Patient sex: F
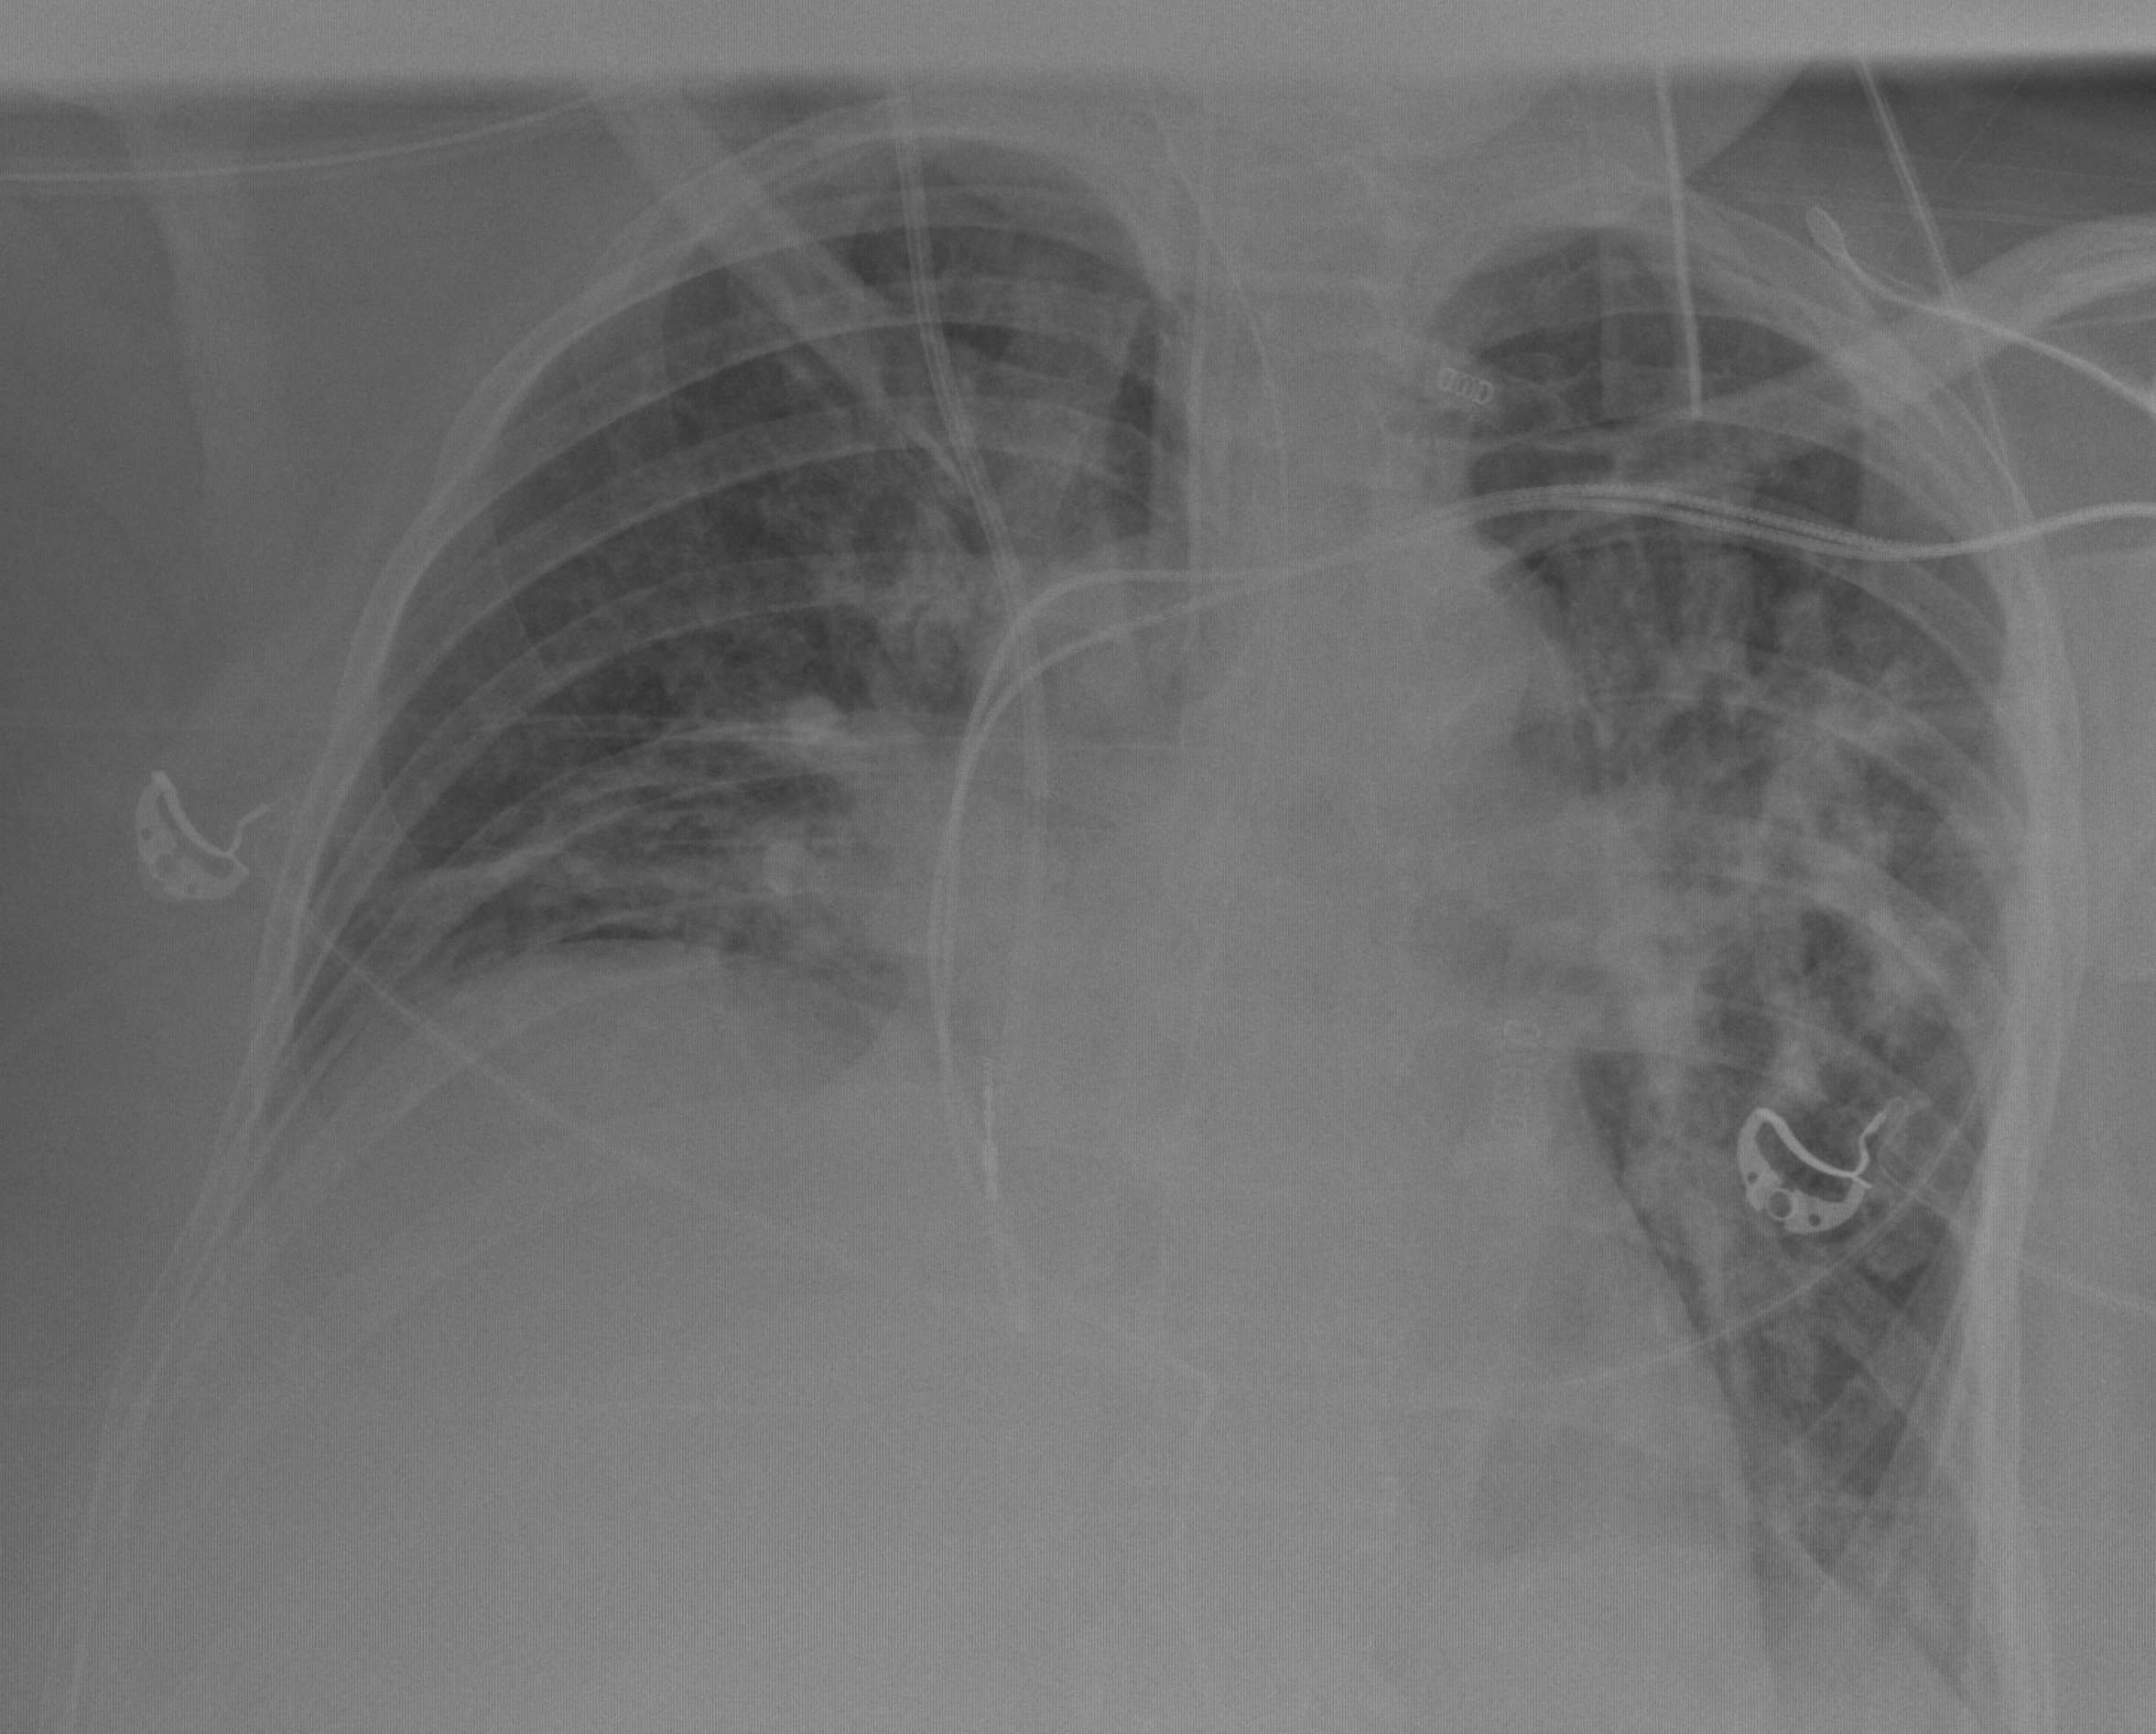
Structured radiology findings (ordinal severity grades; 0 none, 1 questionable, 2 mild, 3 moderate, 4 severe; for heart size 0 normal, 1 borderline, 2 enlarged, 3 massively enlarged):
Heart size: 2
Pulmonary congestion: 0
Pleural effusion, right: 0
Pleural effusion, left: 2
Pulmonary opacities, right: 2
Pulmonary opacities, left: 3
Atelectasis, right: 2
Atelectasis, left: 2